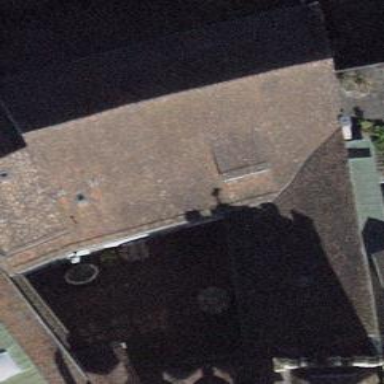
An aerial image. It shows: Building with tiled roof.